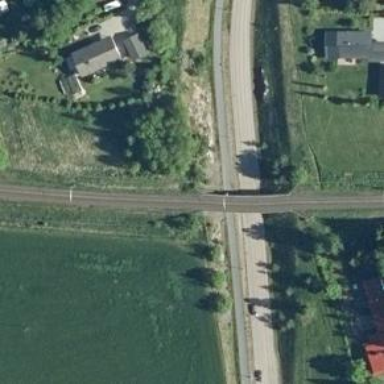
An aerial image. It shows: Bridge over railway with continuous electrified contact line.